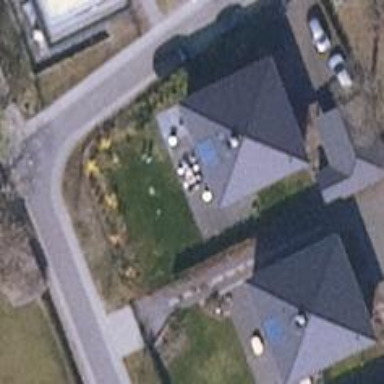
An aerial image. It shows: Simple house.